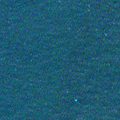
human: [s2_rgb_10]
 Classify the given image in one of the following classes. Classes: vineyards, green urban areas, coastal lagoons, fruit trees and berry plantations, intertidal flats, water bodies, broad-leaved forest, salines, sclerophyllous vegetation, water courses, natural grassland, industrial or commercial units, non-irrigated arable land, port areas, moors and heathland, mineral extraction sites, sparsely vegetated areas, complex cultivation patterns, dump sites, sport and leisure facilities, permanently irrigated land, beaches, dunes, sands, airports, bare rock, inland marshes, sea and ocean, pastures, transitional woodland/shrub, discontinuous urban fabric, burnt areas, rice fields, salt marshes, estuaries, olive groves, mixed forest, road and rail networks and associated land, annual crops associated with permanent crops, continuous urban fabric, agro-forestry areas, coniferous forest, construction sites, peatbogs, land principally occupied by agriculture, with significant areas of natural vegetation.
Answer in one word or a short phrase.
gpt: sea and ocean